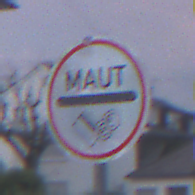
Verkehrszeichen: MautflichtigeStrecke
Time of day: SunriseSunset
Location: Outdoor (Urban)
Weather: PartlyCloudy
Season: NotSpecified
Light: Natural